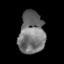
Tissue: prostate
Cell type: T cells
Senescence score: 0.3474
Nuclear area (px): 1054
Mean DAPI intensity: 115.056